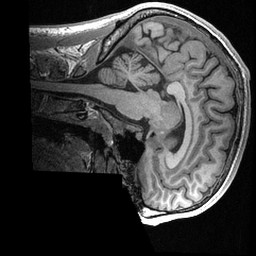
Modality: T1w
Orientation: sagittal
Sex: male
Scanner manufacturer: ge
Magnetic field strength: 3 T
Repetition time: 0.0064 s
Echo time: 0.00281 s